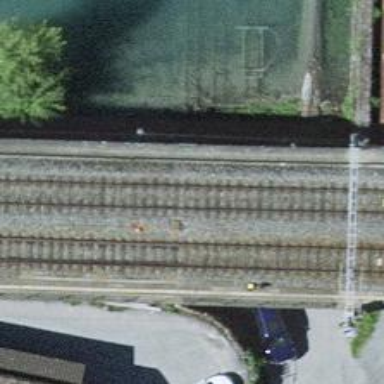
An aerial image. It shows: Railway switch.